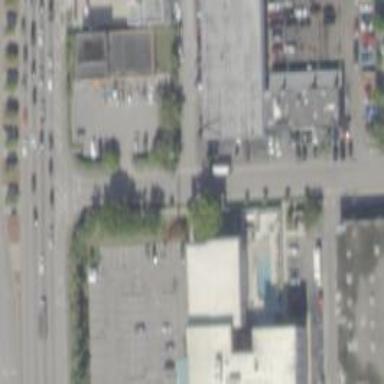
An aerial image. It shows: Car rental facility.